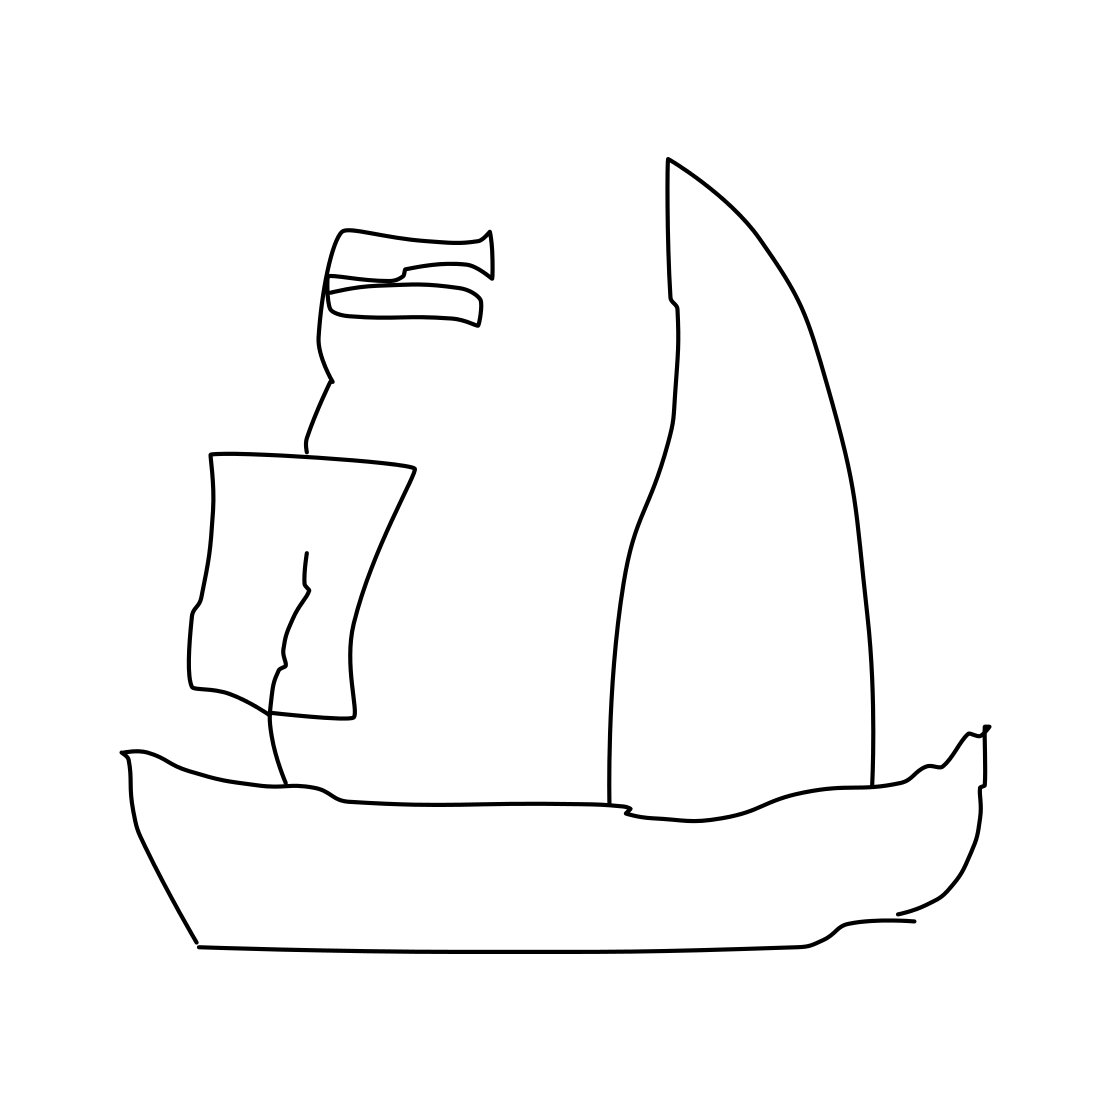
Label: ship